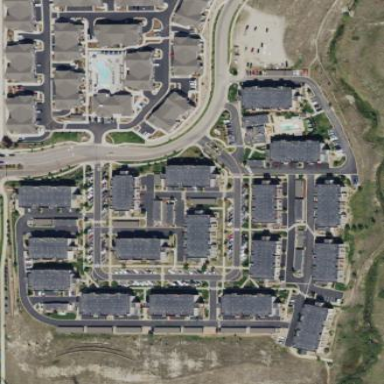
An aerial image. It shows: Residential area with apartments.